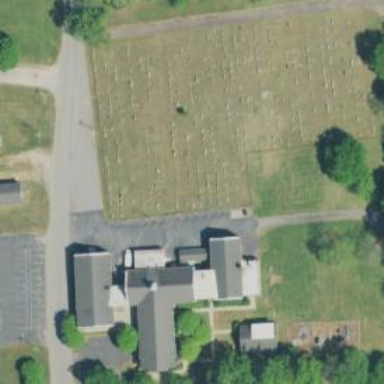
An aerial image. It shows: Grave yard.